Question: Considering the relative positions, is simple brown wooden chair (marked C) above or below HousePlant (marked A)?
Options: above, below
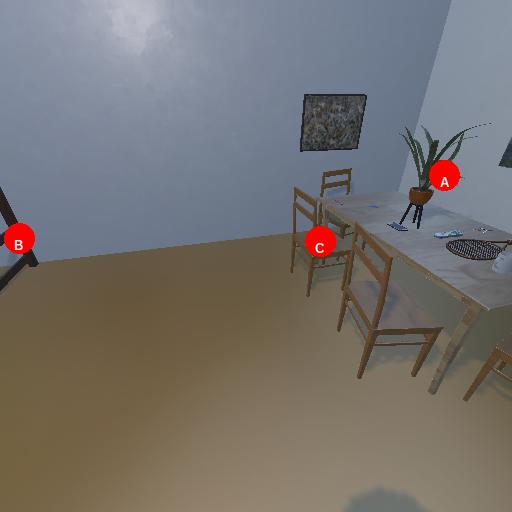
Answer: above